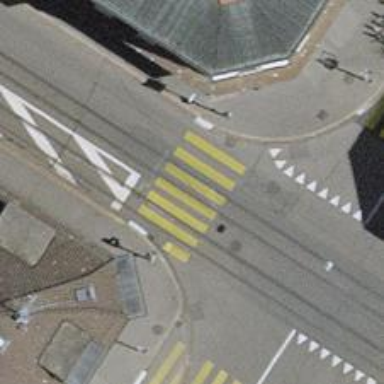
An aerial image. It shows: Marked crossing with traffic signals.